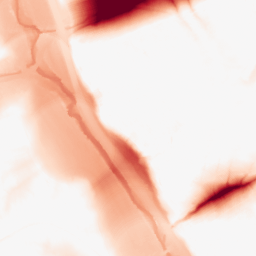
Category: morphological
Decomposition family: tophat
Decomposition parameters: size: 50
mode: black
Upsampling method: cubic_catmull_rom
Upsampling parameters: scale: 8
Upsampling scale: 8